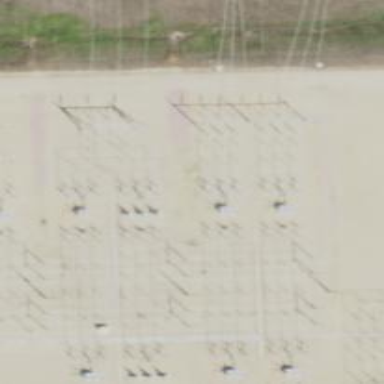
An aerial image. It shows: Switch for power supply.